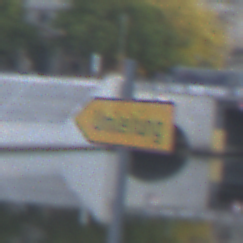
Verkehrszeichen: UmleitungswegweiserLinksweisend
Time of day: SunriseSunset
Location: Outdoor (Urban)
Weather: Clear
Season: NotSpecified
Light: Natural